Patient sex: F
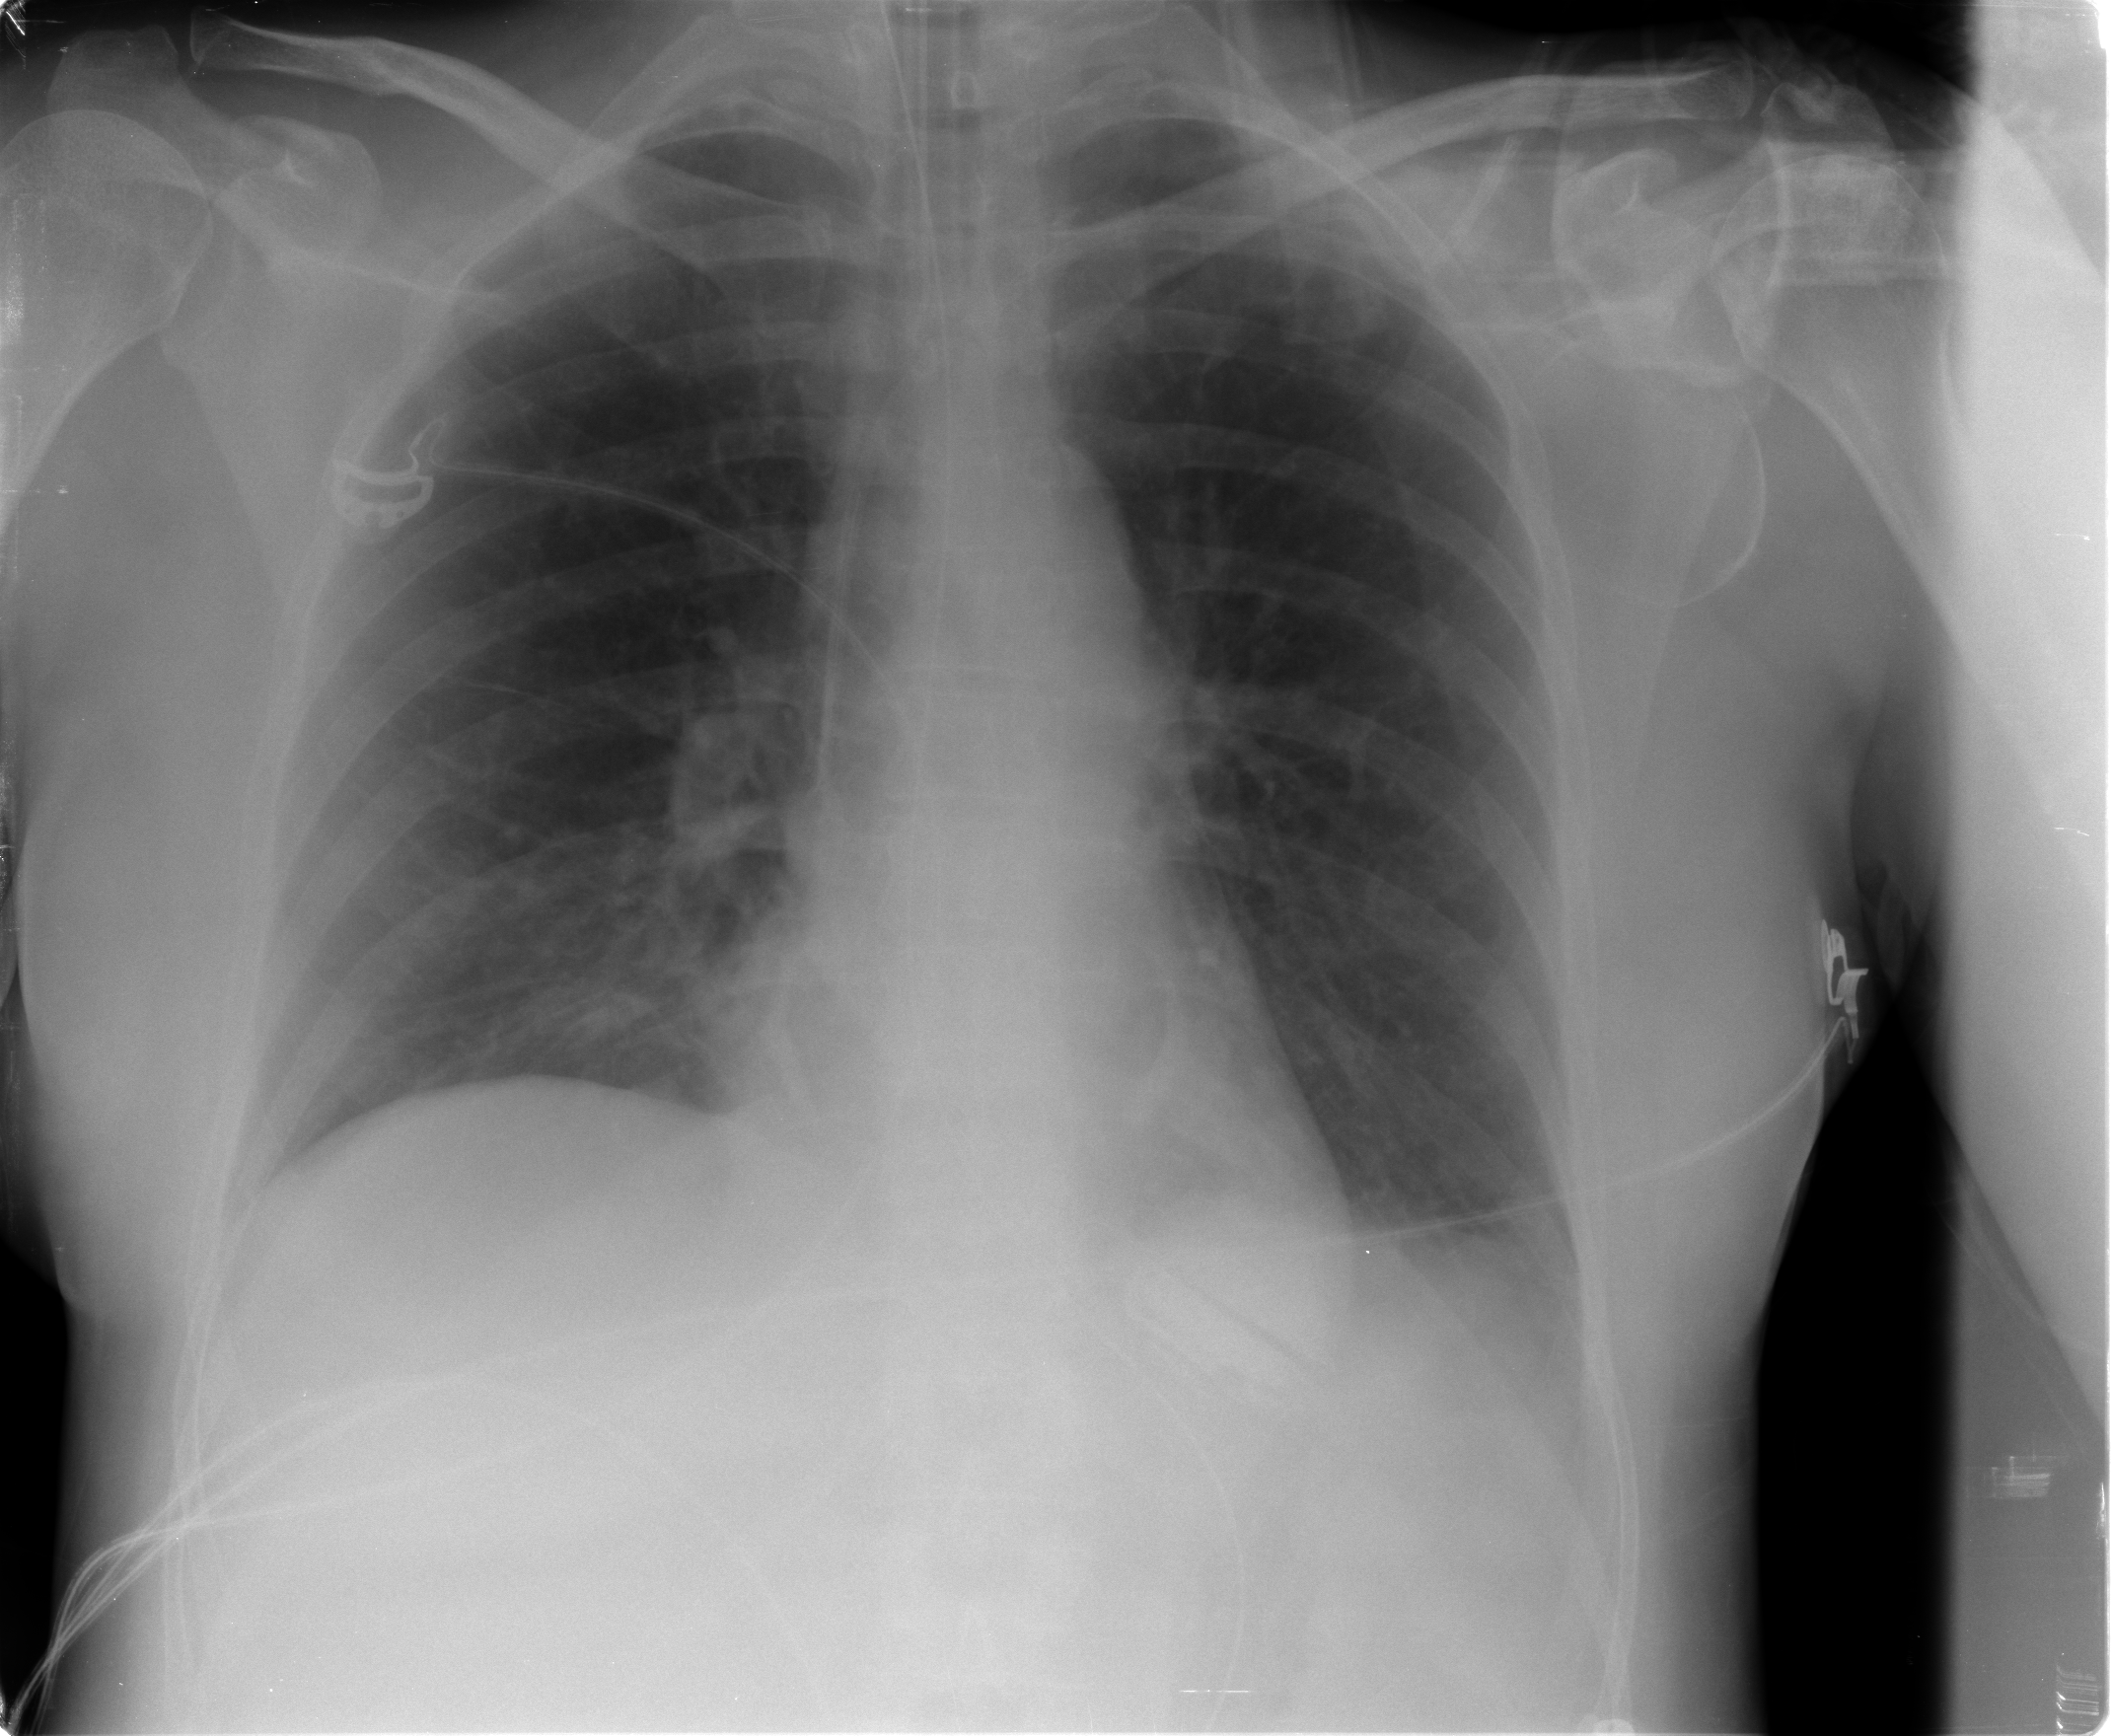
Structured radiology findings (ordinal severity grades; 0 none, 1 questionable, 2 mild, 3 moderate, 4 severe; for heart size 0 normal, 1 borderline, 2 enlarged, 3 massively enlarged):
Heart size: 0
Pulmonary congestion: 1
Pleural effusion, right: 0
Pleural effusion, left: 2
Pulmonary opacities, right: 1
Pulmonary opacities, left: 0
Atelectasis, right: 2
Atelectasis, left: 2